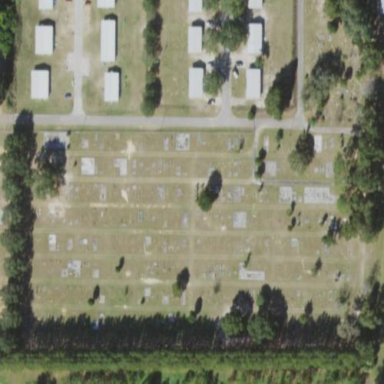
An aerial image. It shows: Grave yard.